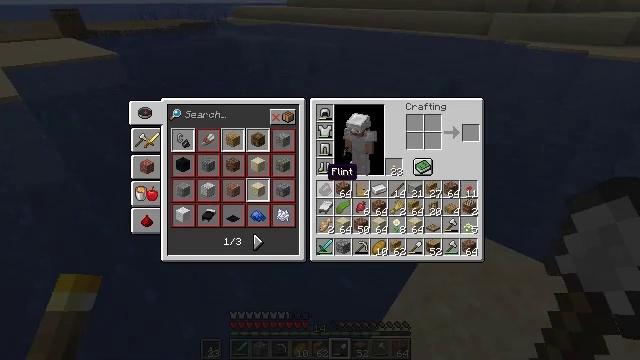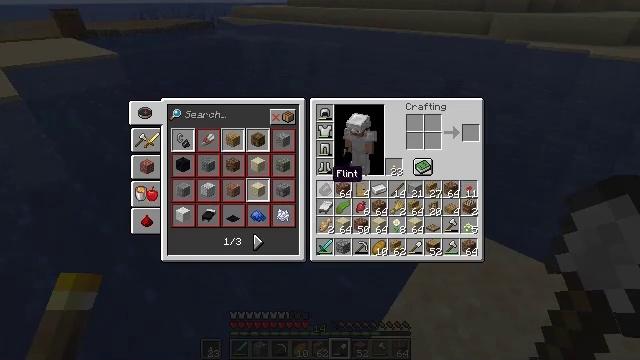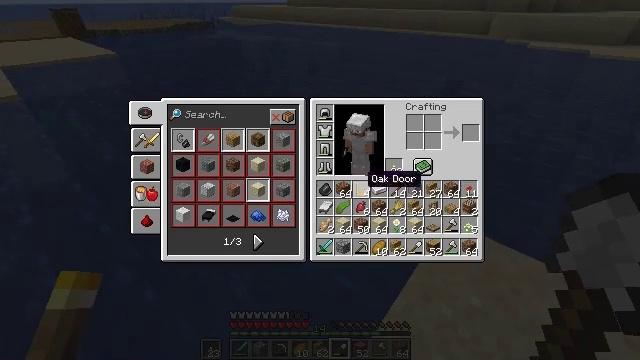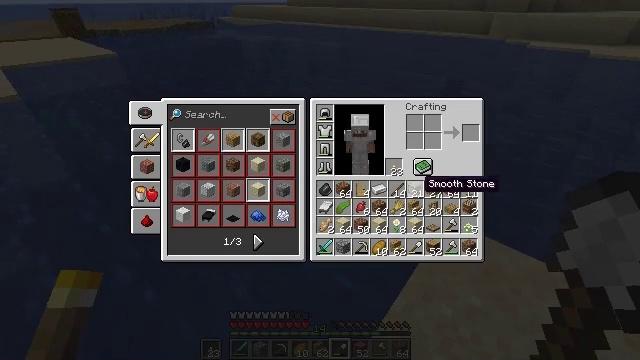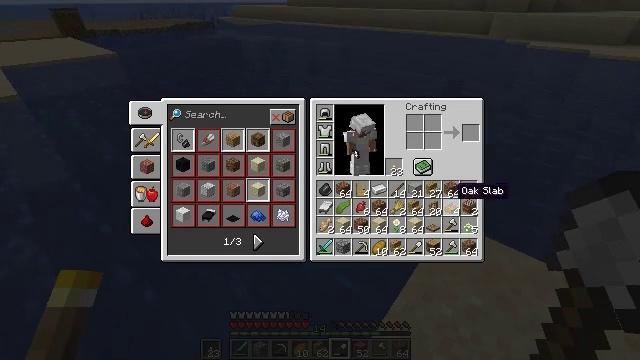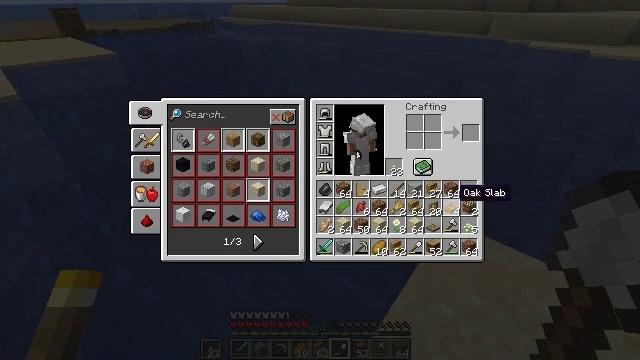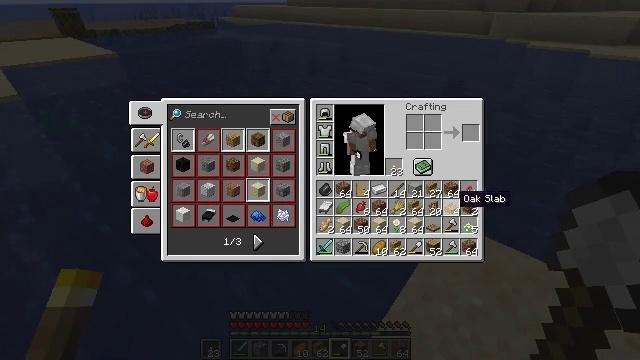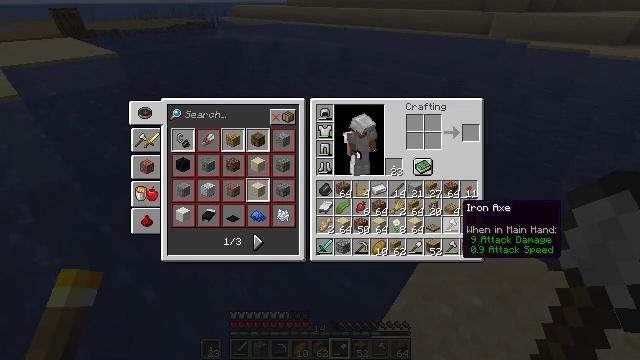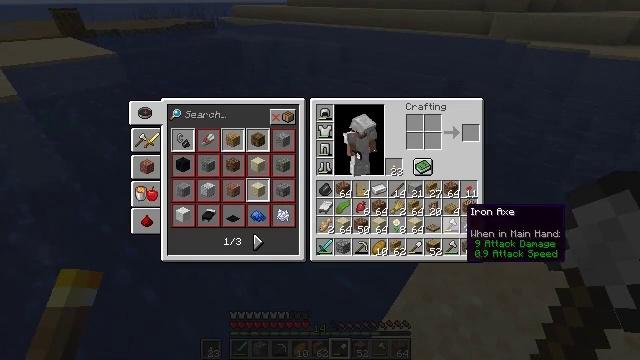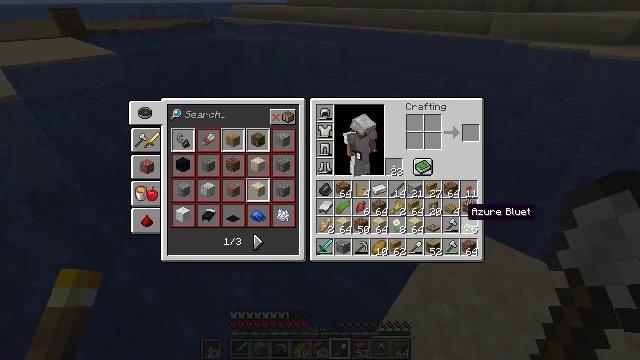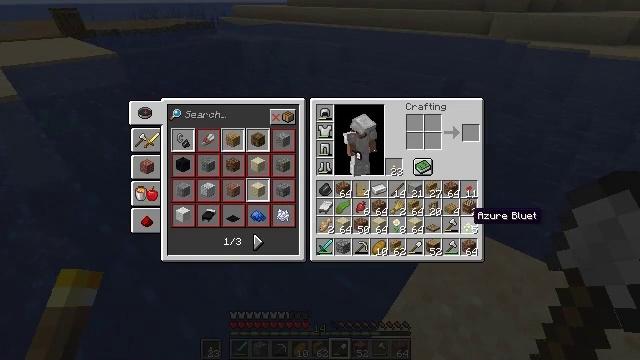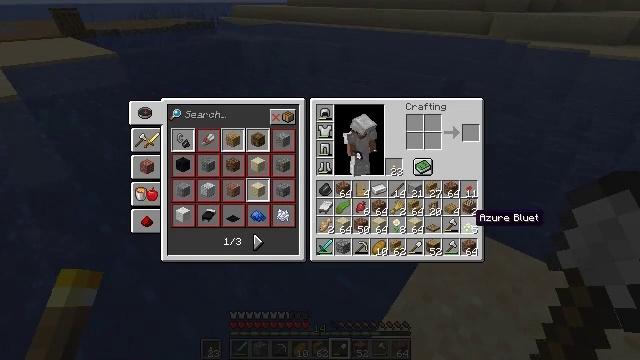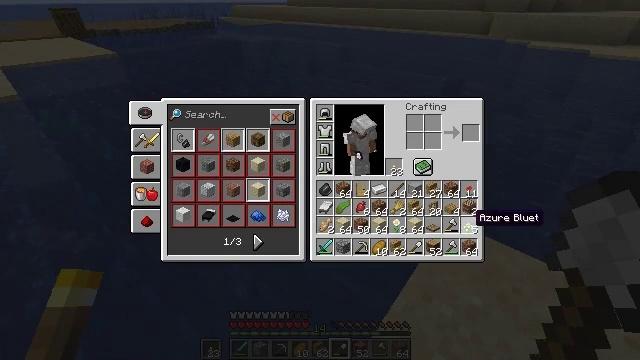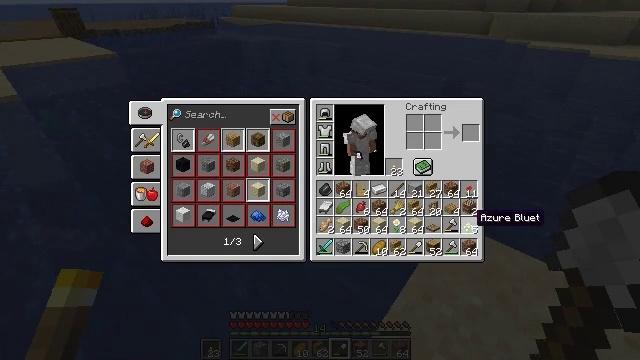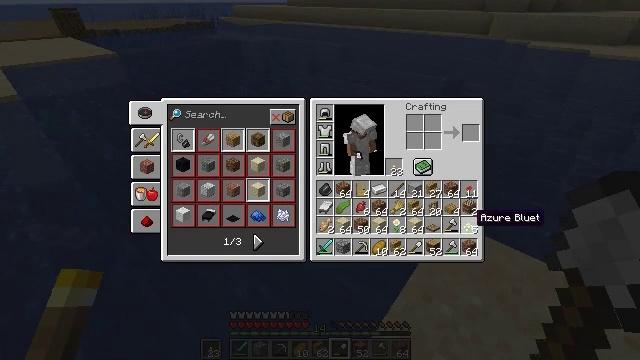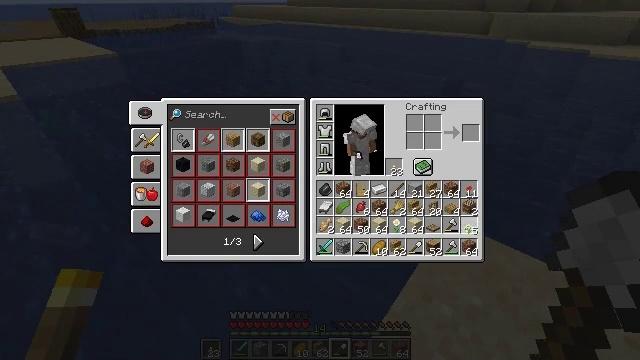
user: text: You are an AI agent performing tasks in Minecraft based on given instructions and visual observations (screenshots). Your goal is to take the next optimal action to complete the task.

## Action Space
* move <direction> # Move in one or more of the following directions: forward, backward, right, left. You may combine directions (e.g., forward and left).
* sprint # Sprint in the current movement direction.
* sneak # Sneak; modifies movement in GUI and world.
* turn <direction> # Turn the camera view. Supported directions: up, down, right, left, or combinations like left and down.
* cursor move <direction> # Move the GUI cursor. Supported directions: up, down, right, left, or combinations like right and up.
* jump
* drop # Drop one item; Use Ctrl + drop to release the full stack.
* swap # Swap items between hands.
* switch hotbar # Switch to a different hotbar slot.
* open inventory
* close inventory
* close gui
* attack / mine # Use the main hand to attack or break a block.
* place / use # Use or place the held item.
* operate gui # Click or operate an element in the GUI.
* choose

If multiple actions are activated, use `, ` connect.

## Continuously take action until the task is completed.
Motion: motion action
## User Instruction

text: Remove an azure bluet from the inventory.
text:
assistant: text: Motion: open inventory
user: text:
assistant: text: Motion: cursor move right
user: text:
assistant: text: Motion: cursor move right
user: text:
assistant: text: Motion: cursor move right
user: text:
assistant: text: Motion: no_op
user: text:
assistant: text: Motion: no_op
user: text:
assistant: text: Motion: cursor move down
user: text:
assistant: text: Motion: no_op
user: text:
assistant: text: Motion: no_op
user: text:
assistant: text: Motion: no_op
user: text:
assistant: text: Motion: no_op
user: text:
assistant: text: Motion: no_op
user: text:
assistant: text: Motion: no_op
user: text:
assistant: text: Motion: no_op
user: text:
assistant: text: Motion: operate gui
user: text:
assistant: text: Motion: cursor move up, operate gui
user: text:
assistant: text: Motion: cursor move left and up, operate gui
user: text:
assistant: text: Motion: no_op
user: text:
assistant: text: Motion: no_op
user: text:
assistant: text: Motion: no_op
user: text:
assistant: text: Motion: no_op
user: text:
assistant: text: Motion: no_op
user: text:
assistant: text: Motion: cursor move right and down
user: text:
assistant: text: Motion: cursor move right and down
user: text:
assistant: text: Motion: cursor move right and down
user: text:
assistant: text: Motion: cursor move down
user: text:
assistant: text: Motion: cursor move down
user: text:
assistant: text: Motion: cursor move down
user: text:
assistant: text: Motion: cursor move down
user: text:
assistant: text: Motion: cursor move down